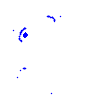
Particle: electron